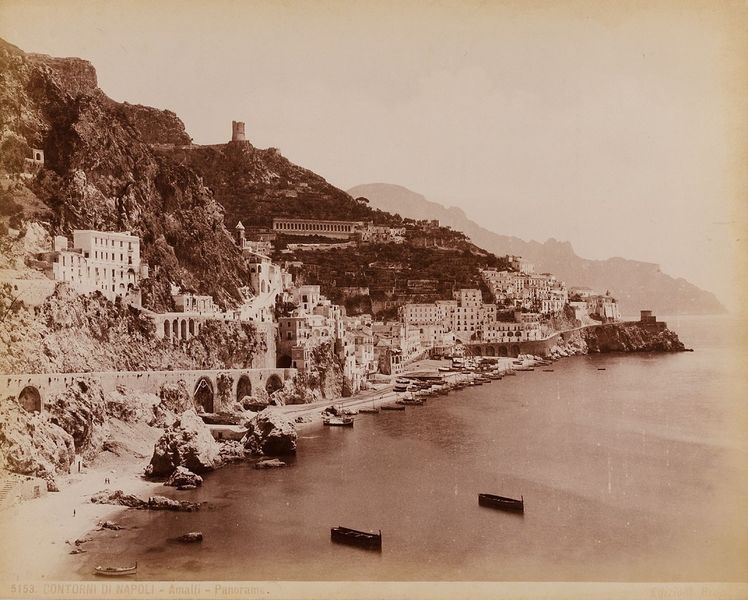
Künstler: Giacomo Brogi
Standort: Hamburg
Institution: Museum für Kunst und Gewerbe Hamburg
Schlagwörter: felsen, meer, stadt, ort, dorf, foto, fotografie, panorama, photographie, stadtansicht, photo, golf, mer, albumin, sea, lichtbild, landschaftsphotographie, landschaftsfotografie, historische, alte stadtansicht, bildwerke, salerno, angewandte und bildende kunst, hessische systematik, alte ansicht, schwarzweißpositivverfahren, silbersalzverfahren, schwarzweißfotografie, gebäude, örtlichkeit, straße, stätte, küste, albuminpapier